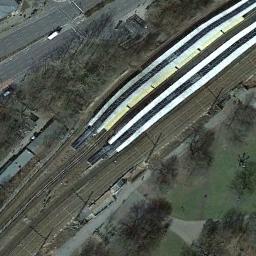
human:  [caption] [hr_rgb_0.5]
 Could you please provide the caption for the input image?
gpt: There are several cars on the road near the railway station .

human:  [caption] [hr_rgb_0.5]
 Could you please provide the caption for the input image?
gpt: The railway station has lots of railways and some trains and a park is next to the railway station .

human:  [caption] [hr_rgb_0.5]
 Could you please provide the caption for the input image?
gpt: The railway station is next to some trees and grass .

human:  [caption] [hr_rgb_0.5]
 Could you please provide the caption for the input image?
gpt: A nice suburban railway station .

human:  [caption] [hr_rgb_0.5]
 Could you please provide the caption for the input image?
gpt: There are some brown trees beside the white railway station .